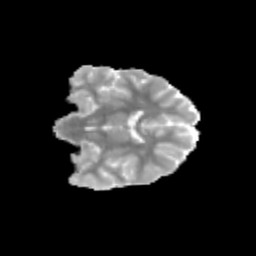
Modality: MD
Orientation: coronal
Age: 13
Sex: female
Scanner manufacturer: siemens
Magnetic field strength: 3 T
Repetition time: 3.8 s
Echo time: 0.07 s